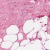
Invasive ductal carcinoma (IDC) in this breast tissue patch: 0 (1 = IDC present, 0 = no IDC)